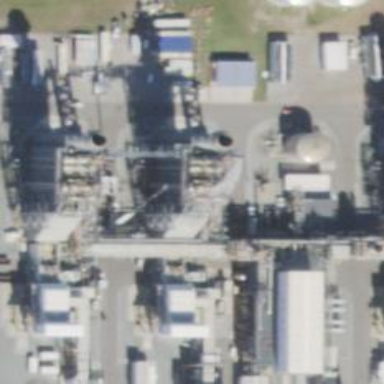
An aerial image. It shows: Gas-powered generator of combined cycle type.